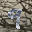
Label: 9